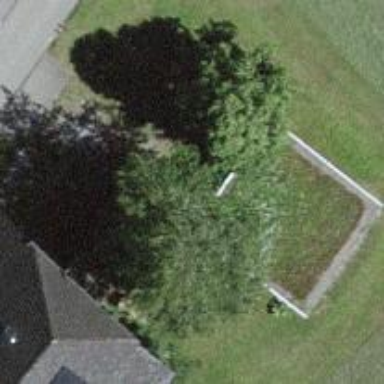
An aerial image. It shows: Single tag "natural: tree."